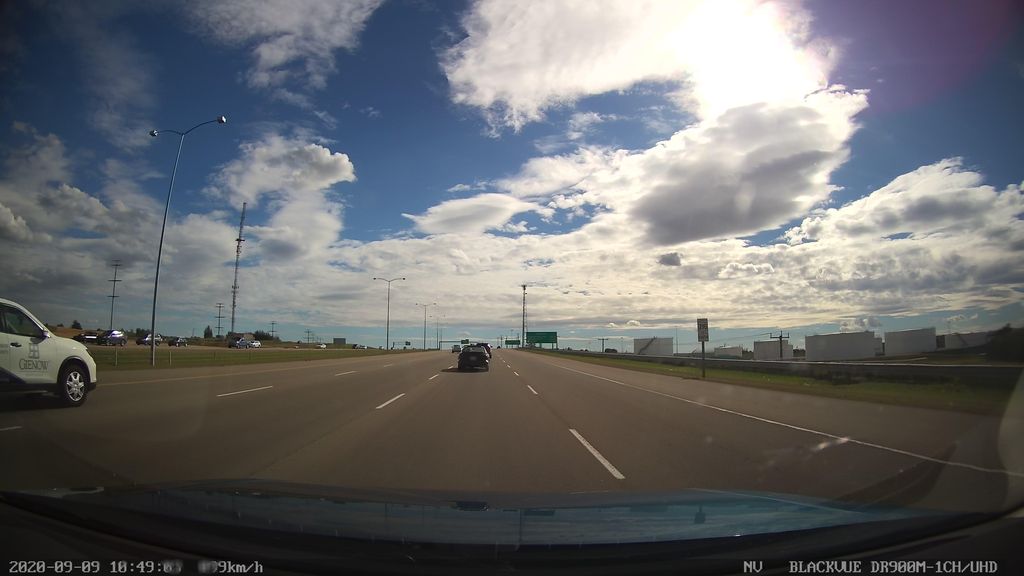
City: edmonton